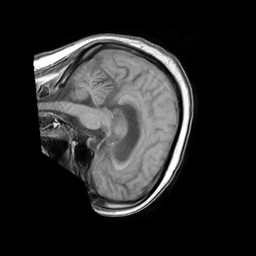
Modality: T1w
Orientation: sagittal
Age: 59
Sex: female
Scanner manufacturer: philips
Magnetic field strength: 1.5 T
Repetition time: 0.1909 s
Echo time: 0.001847 s